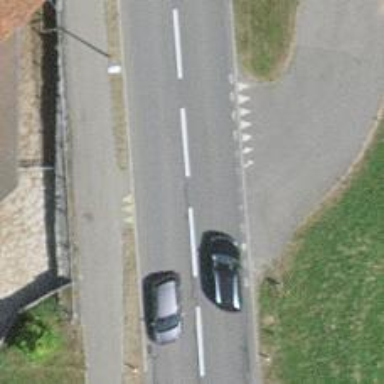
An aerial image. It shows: Cycleway.